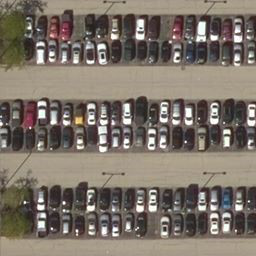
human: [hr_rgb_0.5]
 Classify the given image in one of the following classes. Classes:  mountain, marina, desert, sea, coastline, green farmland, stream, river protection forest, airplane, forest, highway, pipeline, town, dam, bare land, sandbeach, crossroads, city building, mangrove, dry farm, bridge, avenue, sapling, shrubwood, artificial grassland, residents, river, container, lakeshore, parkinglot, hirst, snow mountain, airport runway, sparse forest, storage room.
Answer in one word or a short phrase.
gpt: parkinglot